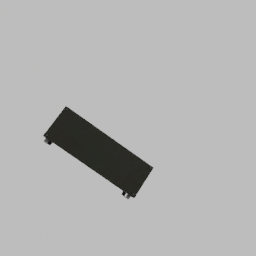
Label: electronics